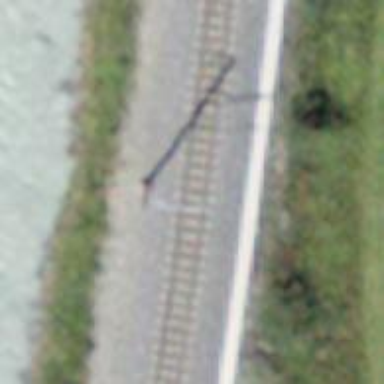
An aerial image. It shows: Catenary mast for power lines.